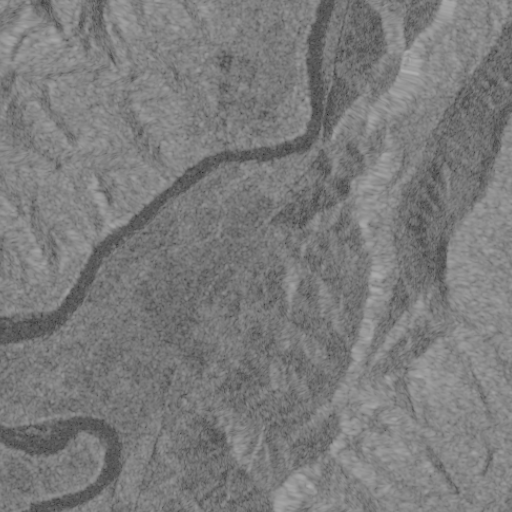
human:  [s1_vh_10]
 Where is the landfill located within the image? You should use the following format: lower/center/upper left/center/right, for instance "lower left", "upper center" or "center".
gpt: The landfill is located in the center of the image.
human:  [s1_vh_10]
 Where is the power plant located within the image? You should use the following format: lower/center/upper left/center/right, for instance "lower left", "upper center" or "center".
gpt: There is no power plant in the image.

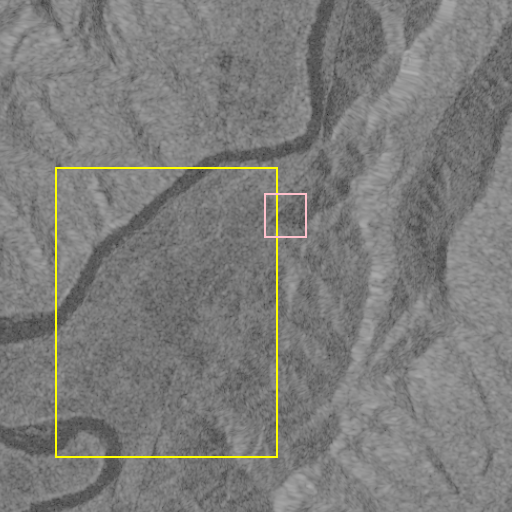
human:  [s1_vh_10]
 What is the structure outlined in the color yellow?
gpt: The structure outlined in yellow is a crop field.
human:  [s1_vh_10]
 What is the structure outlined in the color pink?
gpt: The structure outlined in pink is a landfill.
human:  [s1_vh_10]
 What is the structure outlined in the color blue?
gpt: There is no blue outline.